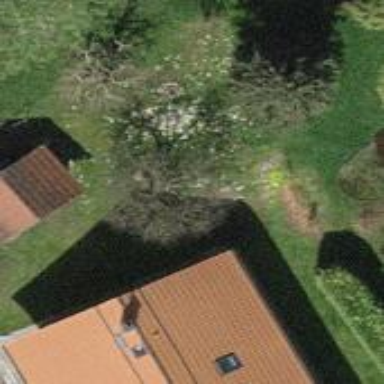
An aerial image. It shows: Beautiful tree in nature.